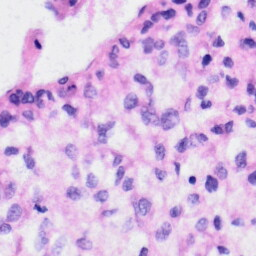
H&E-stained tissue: Liver